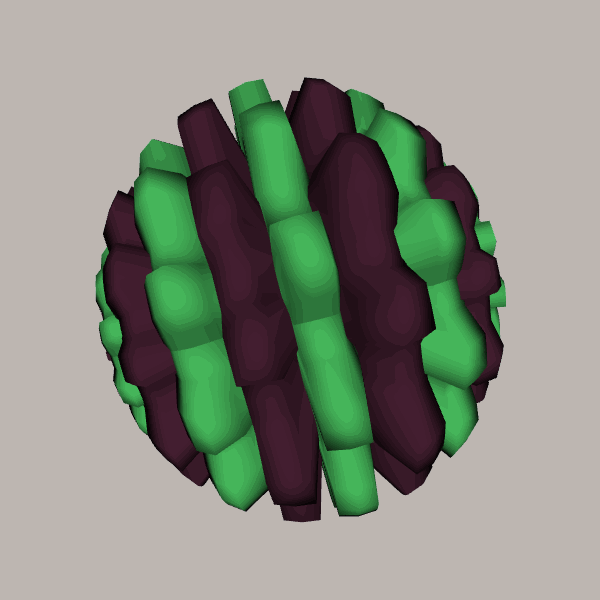
Background: light